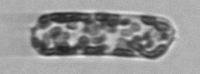
Label: Guinardia_striata